【题型】解答题　【知识点】平面几何　【难度】easy
已知：如图, $AB$ 是 $\odot O$ 的直径, $C$ 是 $\odot O$ 上一点, $CD \perp AB$, 垂足为点 $D$, $F$ 是 $\widehat{AC}$ 的中点, $OF$ 与 $AC$ 相交于点 $E$, $AC = 12$, $EF = 3$。

(1) 求 $AO$ 的长；

(2) 求 $\cos C$ 的值。

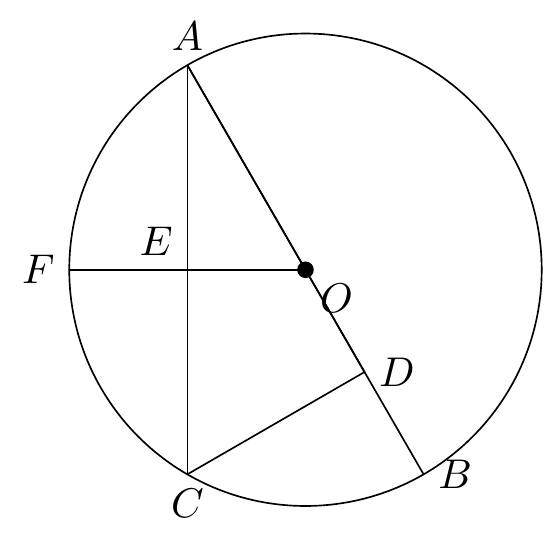
【解答】
解：(1) 如图, 连接 $OC$,

$\because$ $F$ 是 $\widehat{AC}$ 的中点,

$\therefore$ $\angle AOF = \angle COF$,

$\because$ $OA = OC$,

$\therefore$ $AE = \frac{1}{2} AC = 6$ 且 $OF \perp AC$,

设 $AO = r$, 则 $OE = OF - EF = r - 3$,

在 $Rt\Delta AEO$ 中, $AE^2 + OE^2 = OA^2$,

$\therefore$ $6^2 + (r - 3)^2 = r^2$,

解得：$r = \frac{15}{2}$,

$\therefore$ $OA = \frac{15}{2}$；

(2) $\because$ $r = \frac{15}{2}$,

$\therefore$ $OE = r - 3 = \frac{9}{2}$,

$\because$ $OE \perp AC$, $CD \perp AB$,

$\therefore$ $\angle A + \angle AOE = 90^\circ$, $\angle A + \angle ACD = 90^\circ$,

$\therefore$ $\angle ACD = \angle AOE$,

$\therefore$ $\cos \angle ACD = \cos \angle AOE = \frac{OE}{OA} = \frac{\frac{9}{2}}{\frac{15}{2}} = \frac{3}{5}$。
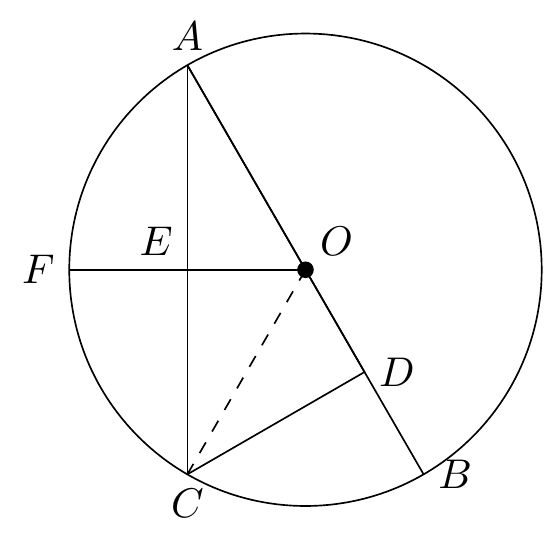